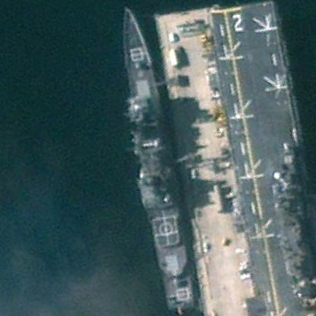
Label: cruiser